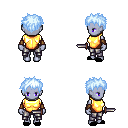
a pixel art fantasy rpg character, female body template, dark elf, purple skin, gold chest armor, metal pants, white cyan bedhead hairstyle, leather bracers, black slippers, dagger, four views (front, back, left, right), 2x2 character sprite sheet, small pixel art, hard edges, no anti-aliasing